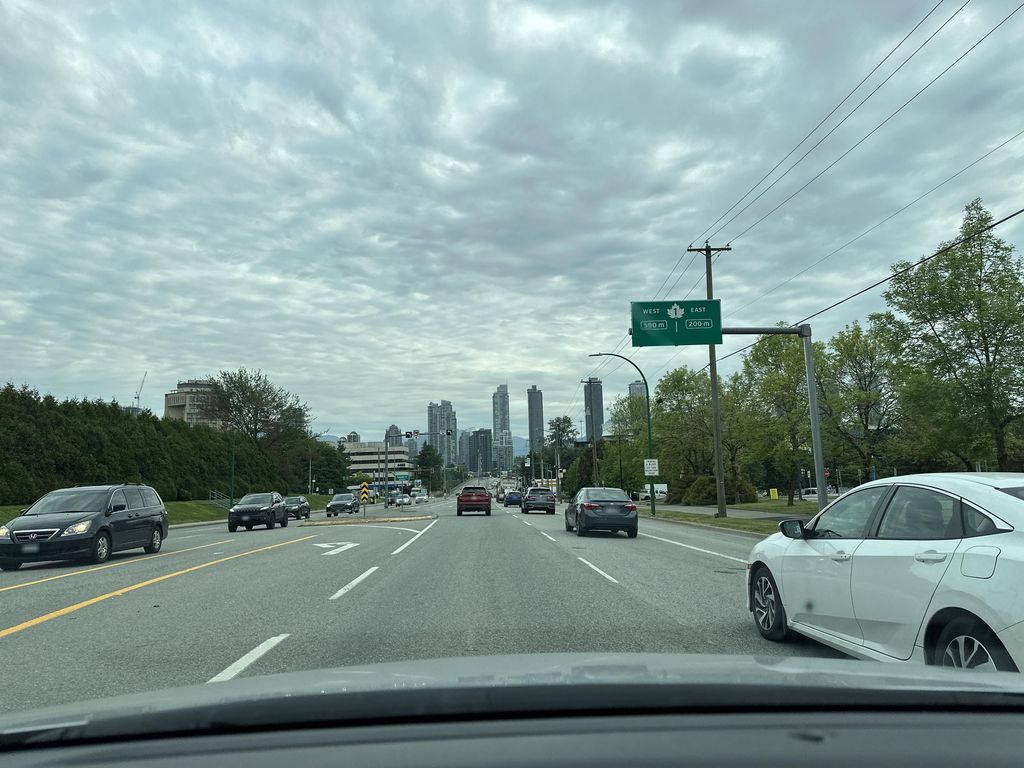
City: vancouver